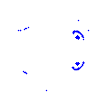
Particle: kaon